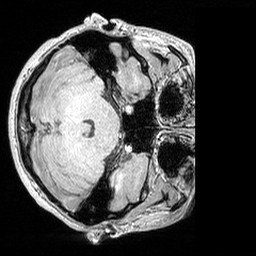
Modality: MP2RAGE
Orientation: axial
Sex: male
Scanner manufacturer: siemens
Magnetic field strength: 3 T
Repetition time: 5 s
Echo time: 0.00292 s